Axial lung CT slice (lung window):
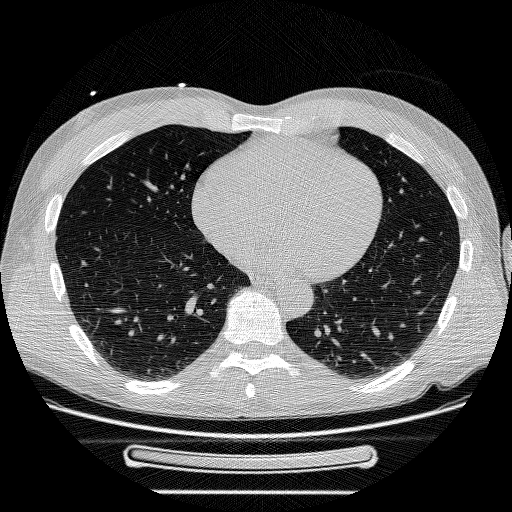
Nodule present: no